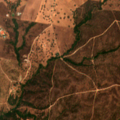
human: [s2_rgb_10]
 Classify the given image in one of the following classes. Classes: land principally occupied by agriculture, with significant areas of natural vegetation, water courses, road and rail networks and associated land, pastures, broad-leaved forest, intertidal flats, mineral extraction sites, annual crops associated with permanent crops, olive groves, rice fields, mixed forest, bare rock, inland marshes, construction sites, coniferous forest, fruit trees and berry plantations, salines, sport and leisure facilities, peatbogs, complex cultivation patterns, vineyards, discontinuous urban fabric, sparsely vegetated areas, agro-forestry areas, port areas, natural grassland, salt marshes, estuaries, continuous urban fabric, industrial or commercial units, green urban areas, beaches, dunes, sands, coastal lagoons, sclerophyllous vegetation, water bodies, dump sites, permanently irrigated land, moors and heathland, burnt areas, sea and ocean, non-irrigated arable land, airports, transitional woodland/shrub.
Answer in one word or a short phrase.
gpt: non-irrigated arable land, olive groves, land principally occupied by agriculture, with significant areas of natural vegetation, agro-forestry areas, transitional woodland/shrub